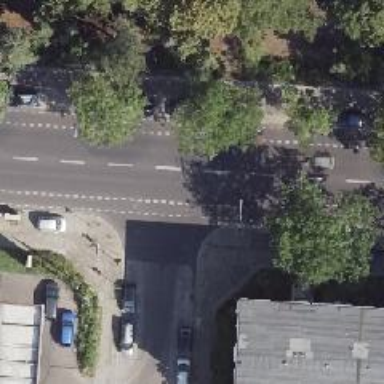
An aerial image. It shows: Asphalt footway with unmarked crossing.